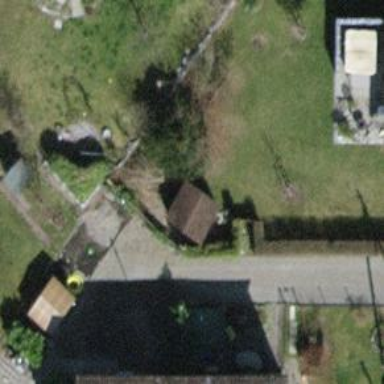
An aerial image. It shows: Hedge acting as barrier.